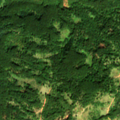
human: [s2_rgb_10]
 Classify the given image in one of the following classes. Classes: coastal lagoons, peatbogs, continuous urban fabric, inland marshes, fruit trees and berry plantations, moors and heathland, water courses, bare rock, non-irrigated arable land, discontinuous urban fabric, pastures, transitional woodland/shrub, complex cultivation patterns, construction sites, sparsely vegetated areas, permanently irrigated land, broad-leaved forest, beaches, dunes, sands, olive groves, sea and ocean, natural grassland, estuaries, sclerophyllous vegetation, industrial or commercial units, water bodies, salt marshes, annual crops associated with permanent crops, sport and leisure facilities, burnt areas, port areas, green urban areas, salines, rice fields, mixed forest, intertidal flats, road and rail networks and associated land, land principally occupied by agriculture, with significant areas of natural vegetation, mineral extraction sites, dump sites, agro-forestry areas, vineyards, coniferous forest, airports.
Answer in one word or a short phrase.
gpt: broad-leaved forest, transitional woodland/shrub